Current action and preconditions to check: trajectory_clear

Your task: For each precondition in the list above, predict whether it will hold at this action.

Consider the current scene as observed from the mobile robot's camera, and analyze the predicted future states of all dynamic agents (e.g., people, animals, vehicles, or any moving entities) within the NEXT SECOND.

IMPORTANT: Only answer "very likely" if you are absolutely certain—based on strong, clear evidence—that a dynamic agent will violate the precondition in the predicted future state. Do NOT answer "very likely" for unlikely, ambiguous, or low-probability risks.

Ask yourself for each precondition: Is there a high probability, with clear and convincing evidence, that the predicted future states of any dynamic agent will interfere with the predicted future state of the currently executing action within the NEXT SECOND, causing that precondition to fail?

Assess the risk level based on these predictions. Use "likely" or "very likely" if motions create a clear risk of interference.

Use "neutral" or "improbable" if agents are nearby but their predicted paths are clearly diverging or non-conflicting.

Failure Risk Categories: "very improbable", "improbable", "neutral", "likely", "very likely"

Answer Format: Output ONLY the probability_of_failure value from these categories: "very improbable", "improbable", "neutral", "likely", "very likely"

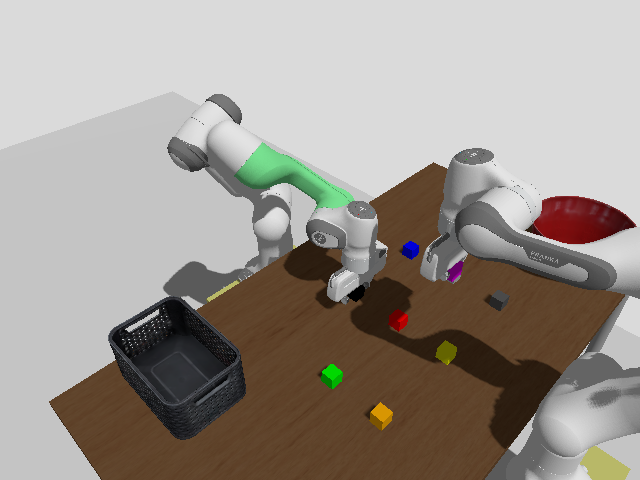

Answer: very improbable